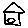
Label: house